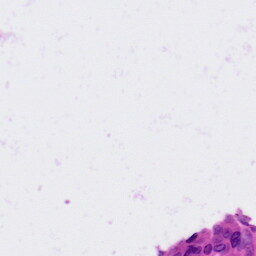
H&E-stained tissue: Ovarian